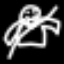
Label: line